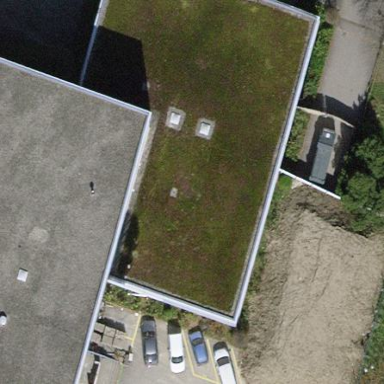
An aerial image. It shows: School building.